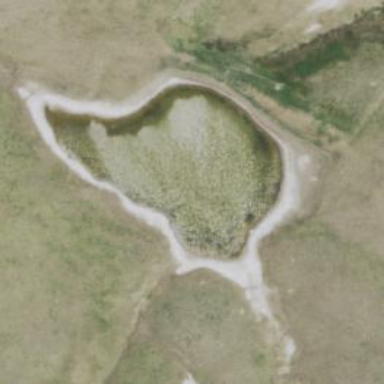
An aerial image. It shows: Reservoir.